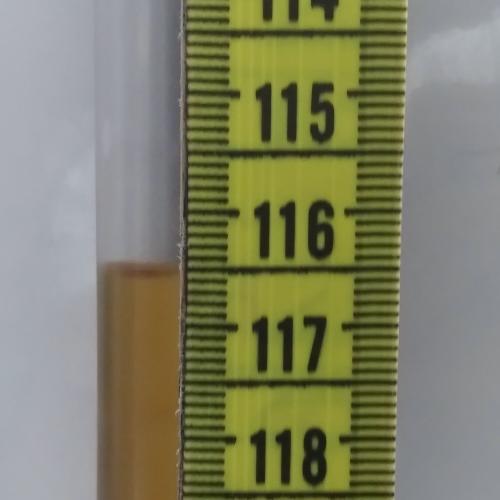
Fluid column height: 116.5 cm